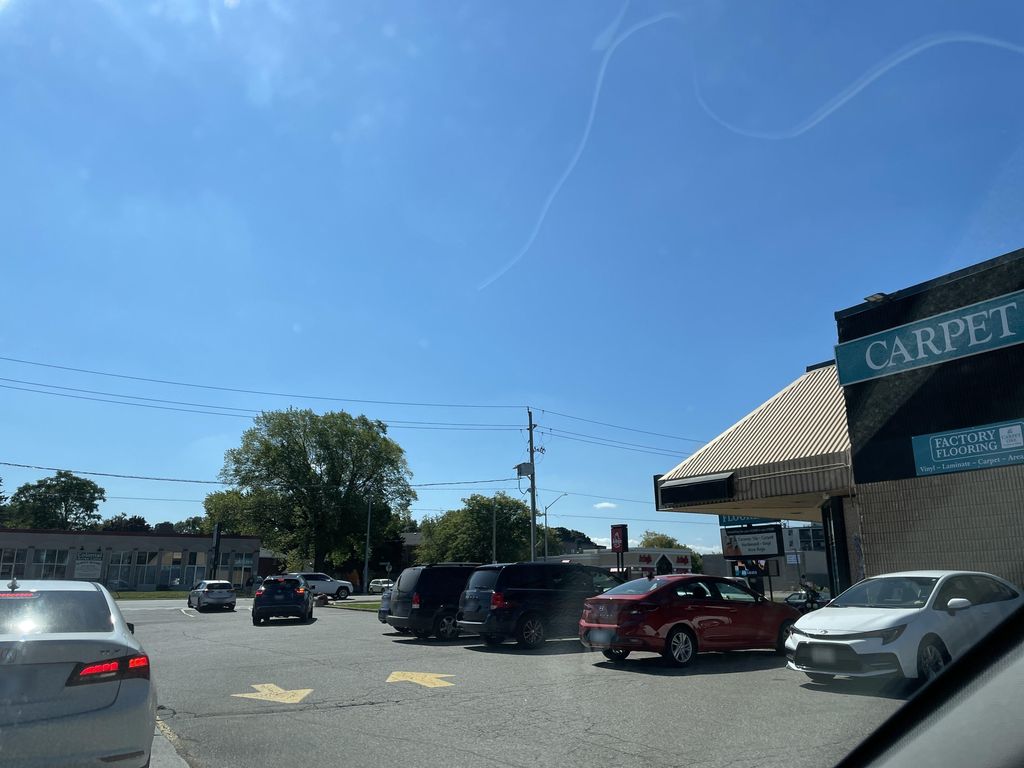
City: kitchener-waterloo